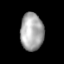
Tissue: lung
Cell type: Endothelial cells
Senescence score: 0.2294
Nuclear area (px): 854
Mean DAPI intensity: 167.58